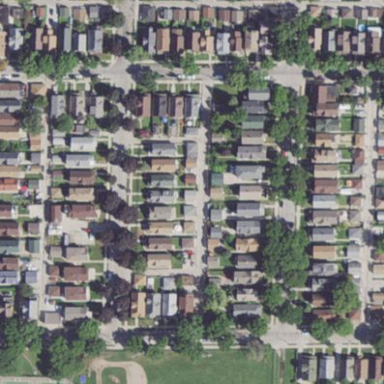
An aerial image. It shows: Sidewalk.